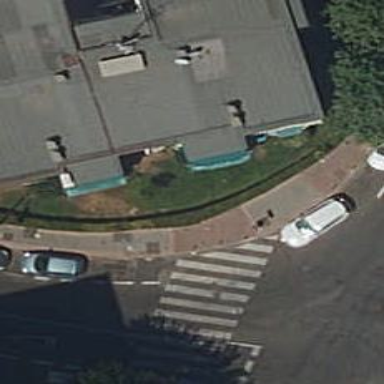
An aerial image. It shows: Bollard.